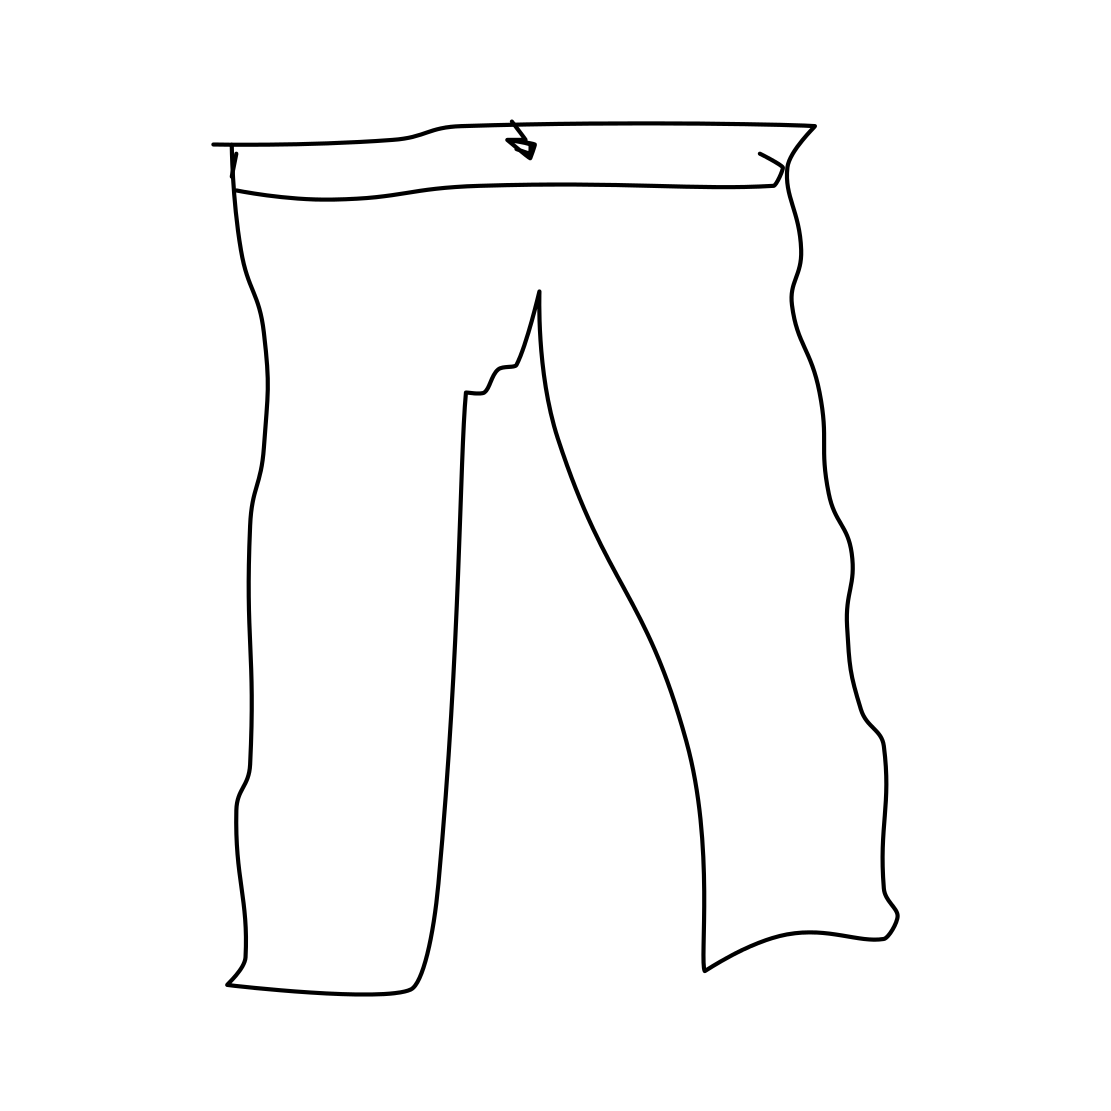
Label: trousers